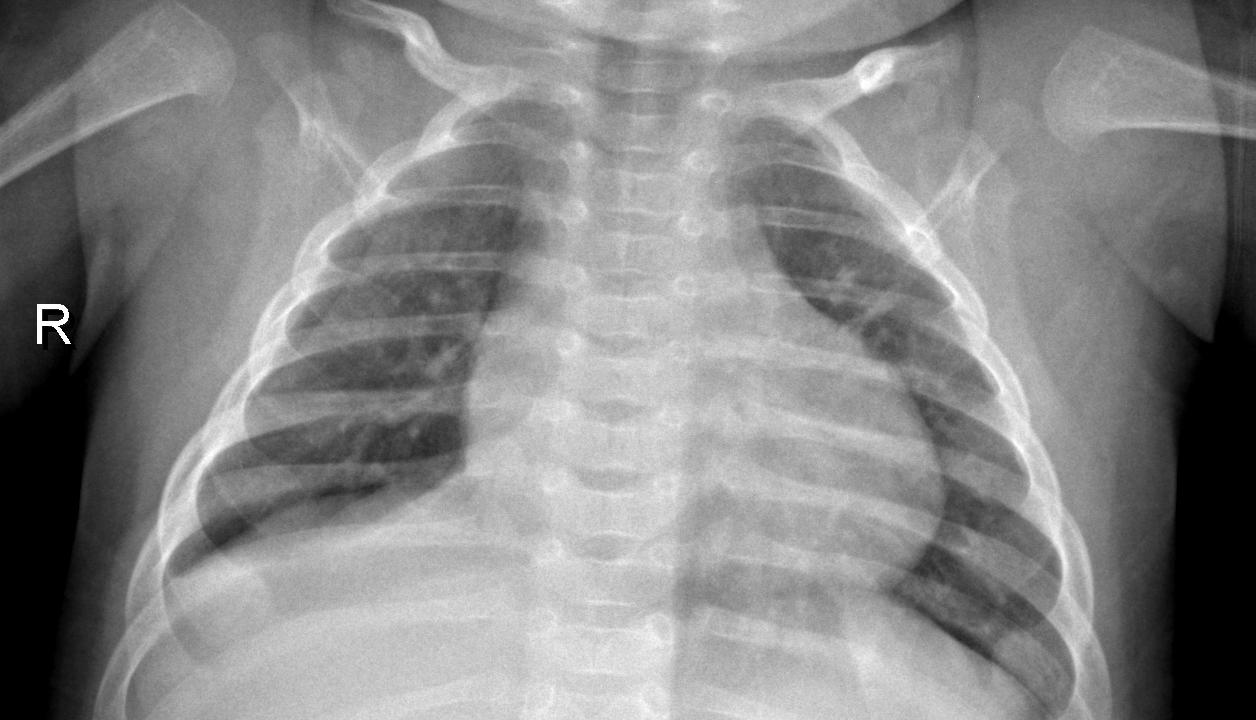
Diagnosis: PNEUMONIA